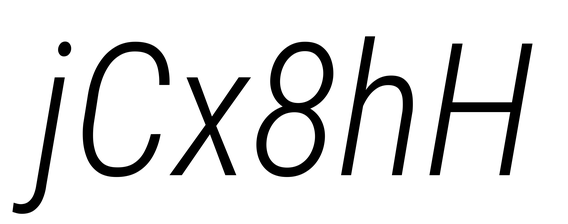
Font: Roboto-Italic_Condensed_Light_Italic